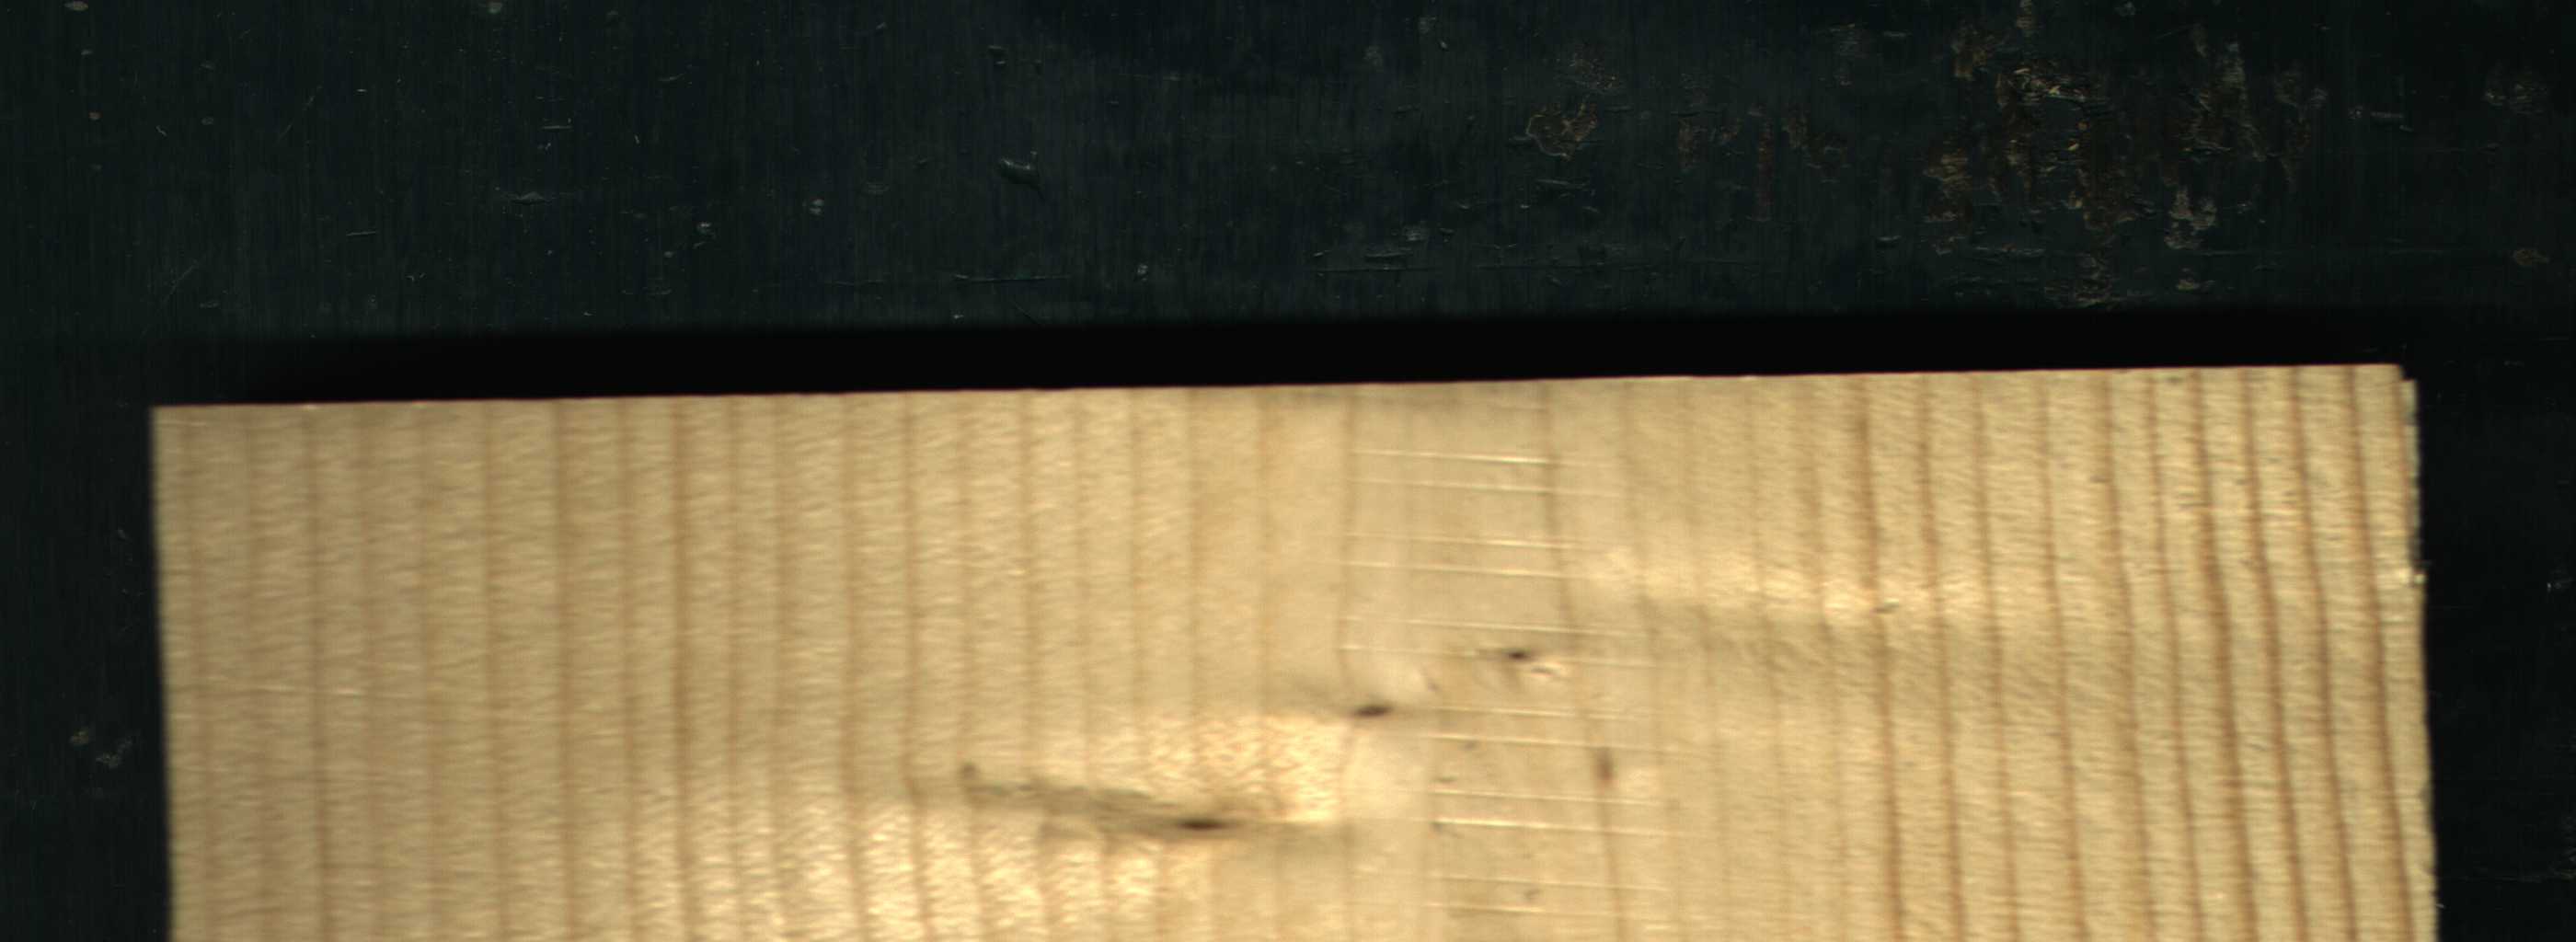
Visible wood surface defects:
Live_Knot